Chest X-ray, PA view. Patient: 51 years old, sex F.
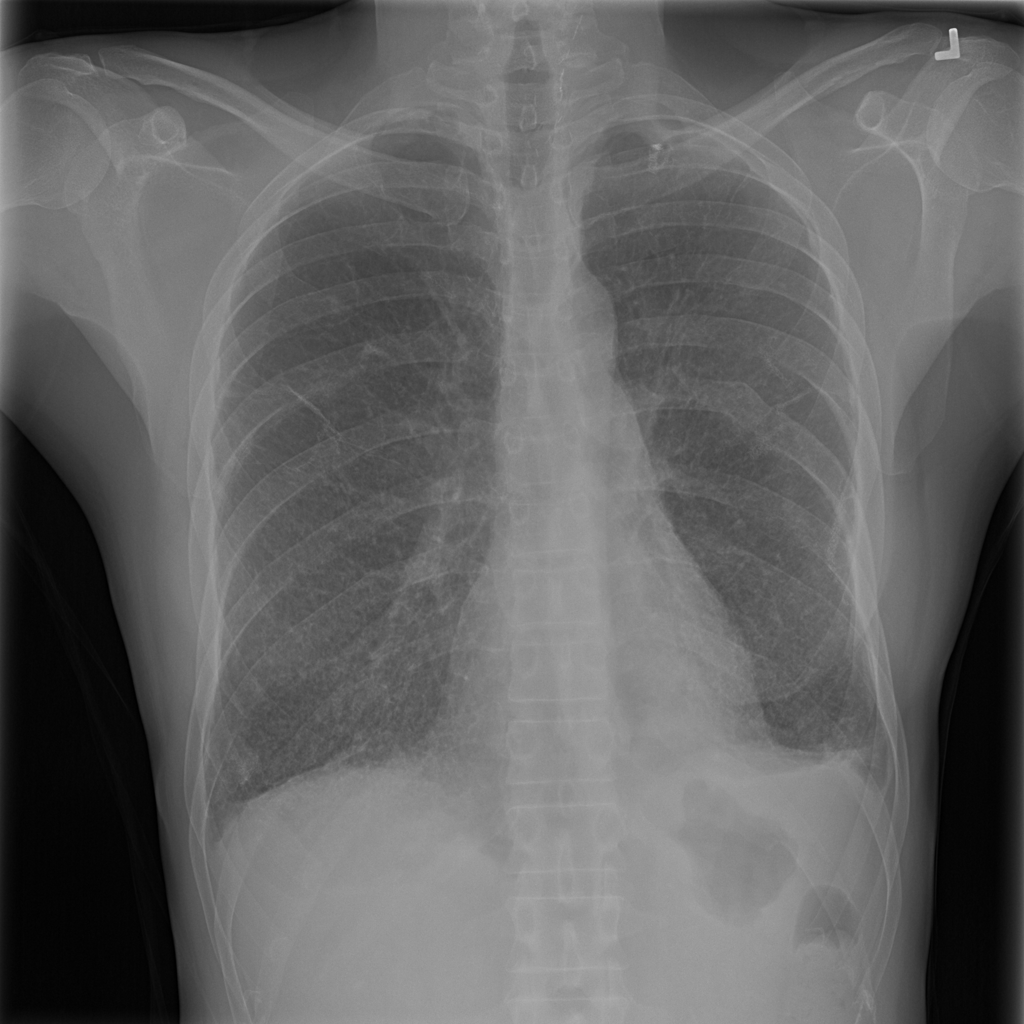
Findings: No Finding